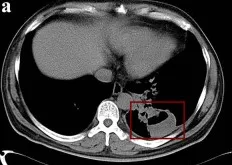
(a) Chest CT revealed cavitary lesion (56 mm x 41 mm) in the lower lobe of the left lung in case 1.
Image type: radiology (ct)